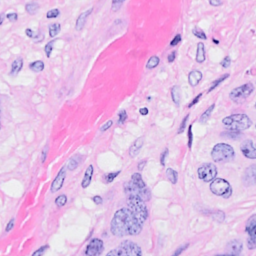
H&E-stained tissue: Breast